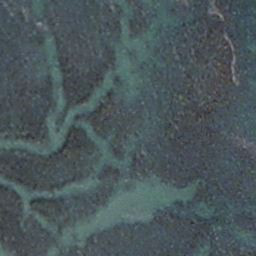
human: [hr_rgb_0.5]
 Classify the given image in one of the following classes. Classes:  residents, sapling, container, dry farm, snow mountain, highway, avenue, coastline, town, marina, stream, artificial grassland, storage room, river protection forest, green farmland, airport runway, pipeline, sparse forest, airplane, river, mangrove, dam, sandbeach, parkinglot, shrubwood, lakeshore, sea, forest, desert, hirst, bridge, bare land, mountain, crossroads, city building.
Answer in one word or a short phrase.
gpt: stream